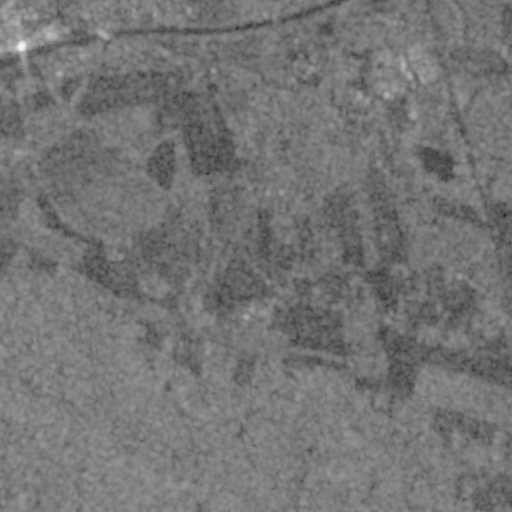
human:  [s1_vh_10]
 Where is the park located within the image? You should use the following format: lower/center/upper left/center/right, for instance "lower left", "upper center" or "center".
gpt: The park is located in the center of the image.
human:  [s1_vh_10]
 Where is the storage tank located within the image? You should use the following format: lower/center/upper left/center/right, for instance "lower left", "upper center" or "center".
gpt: The storage tank is located in the upper center of the image.
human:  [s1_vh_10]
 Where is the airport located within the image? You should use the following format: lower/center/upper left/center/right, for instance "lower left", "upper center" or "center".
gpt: There is no airport in the image.

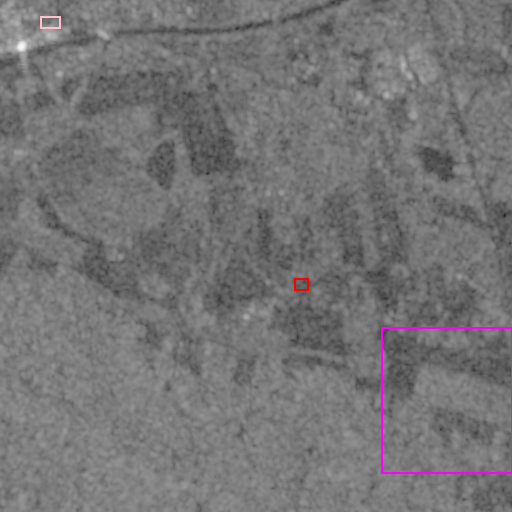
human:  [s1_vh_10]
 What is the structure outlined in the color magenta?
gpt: The structure outlined in magenta is a crop field.
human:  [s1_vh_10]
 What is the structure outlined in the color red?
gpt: The structure outlined in red is a park.
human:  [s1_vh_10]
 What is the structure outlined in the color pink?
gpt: The structure outlined in pink is a parking lot.
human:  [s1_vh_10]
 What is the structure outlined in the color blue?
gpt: There is no blue outline.